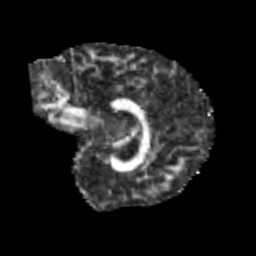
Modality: FA
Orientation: sagittal
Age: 9
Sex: male
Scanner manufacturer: siemens
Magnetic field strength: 3 T
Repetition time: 3.8 s
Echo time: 0.07 s